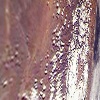
Label: land